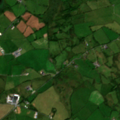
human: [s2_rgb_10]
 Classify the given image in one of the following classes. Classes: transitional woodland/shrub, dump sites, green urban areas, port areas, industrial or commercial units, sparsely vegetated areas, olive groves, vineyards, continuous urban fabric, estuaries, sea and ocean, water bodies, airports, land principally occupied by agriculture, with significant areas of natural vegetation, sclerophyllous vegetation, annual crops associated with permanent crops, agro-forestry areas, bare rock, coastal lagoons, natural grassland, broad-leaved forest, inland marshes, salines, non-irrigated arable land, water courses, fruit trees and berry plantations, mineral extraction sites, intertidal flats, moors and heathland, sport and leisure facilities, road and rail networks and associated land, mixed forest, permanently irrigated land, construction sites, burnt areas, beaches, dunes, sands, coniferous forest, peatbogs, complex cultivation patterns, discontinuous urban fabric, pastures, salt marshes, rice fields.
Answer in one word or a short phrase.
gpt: pastures, land principally occupied by agriculture, with significant areas of natural vegetation